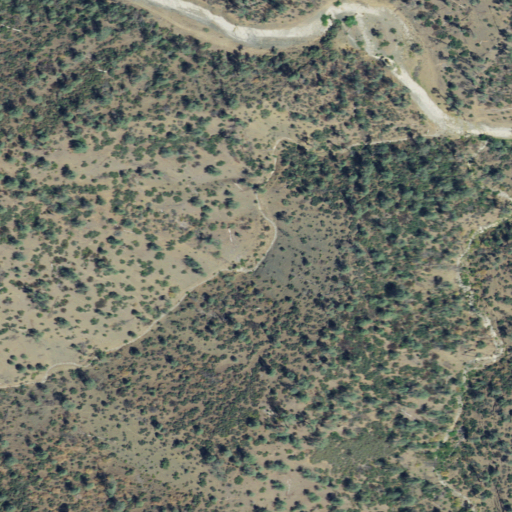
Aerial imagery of valley in California named Grapevine Gulch containing shrub, mixed forest, and evergreen forest